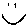
Label: smiley face